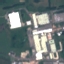
Land use / land cover: Industrial